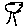
Label: tree